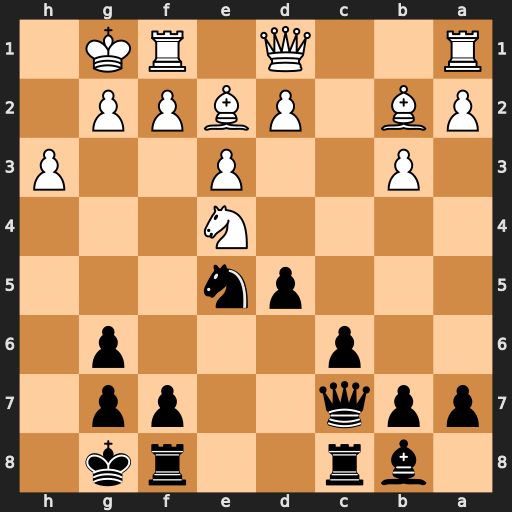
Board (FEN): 1br2rk1/ppq2pp1/2p3p1/3pn3/4N3/1P2P2P/PB1PBPP1/R2Q1RK1
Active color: b
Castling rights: -
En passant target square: -
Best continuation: Nf3+ gxf3 Qh2#